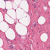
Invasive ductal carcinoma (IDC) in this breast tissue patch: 0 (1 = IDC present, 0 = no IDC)